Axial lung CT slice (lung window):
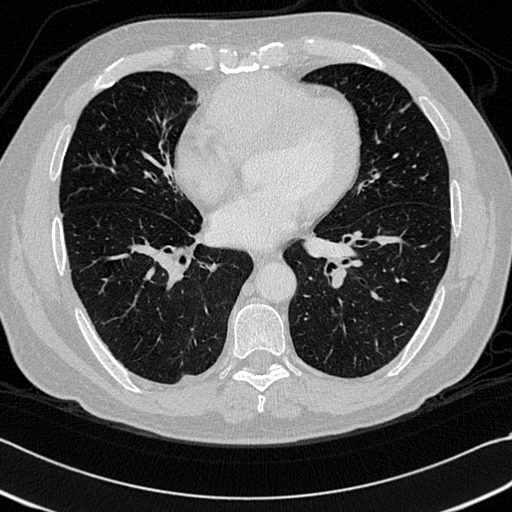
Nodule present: no